Question: I've got the following JavaScript on my web page...
'''
64 var description = new Array();
65 description[0] = "..."
66 description[1] = "..."
...
78 function init() {
79 document.getElementById('somedivid').innerHTML = description[0];
80 }
81
82 window.onload = init();
'''
In Microsoft Internet Explorer it causes the following error...
> A Runtime Error has occurred.
Do you wish to debug?Line: 81
Error: Not implemented

Line 79 executes as expected.
If line 79 is commented out, it still throws the error.
If I comment out line 82, then the function does not execute and there is no error.
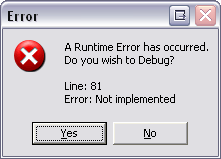
Answer: Shouldn't line 82 read:
'''
window.onload = init;
'''
When you do "init()" it's a call to a function that returns void. You end up calling that function before the page loads.